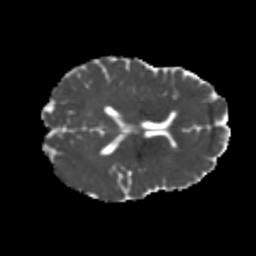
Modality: MD
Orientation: axial
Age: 24
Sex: female
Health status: healthy
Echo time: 0.074 s